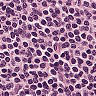
Metastatic tissue present: no